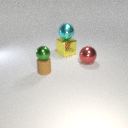
large yellow metal cube to the left of large red metal sphere